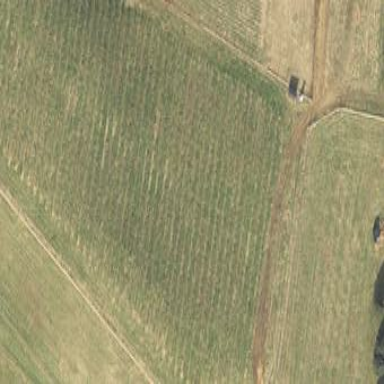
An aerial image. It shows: Vineyard where grapes are grown.